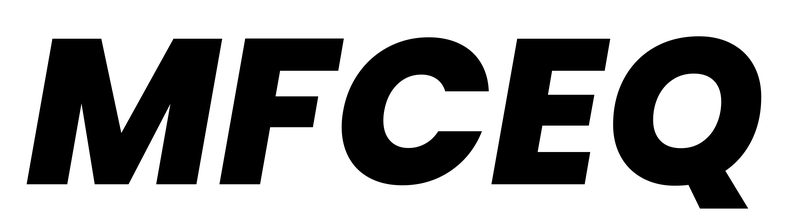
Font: Poppins-ExtraBoldItalic